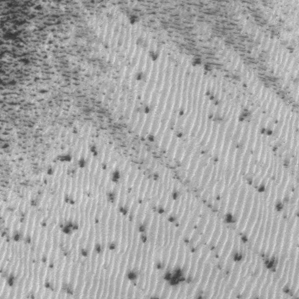
Label: frost